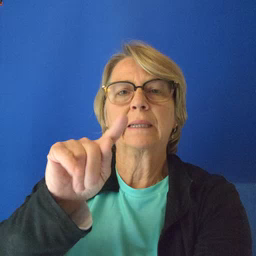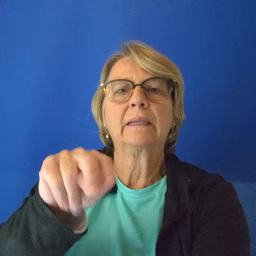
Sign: mitten